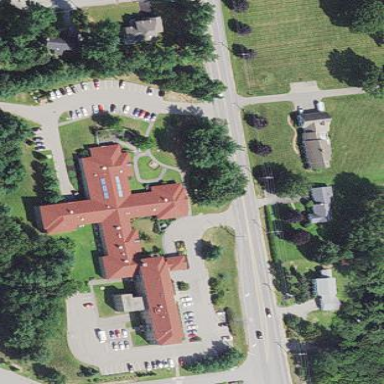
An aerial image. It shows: Nursing home building.